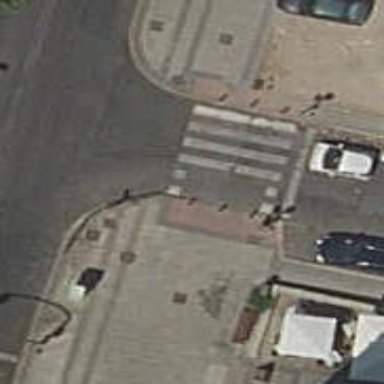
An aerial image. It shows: Road with traffic signals at crossing.